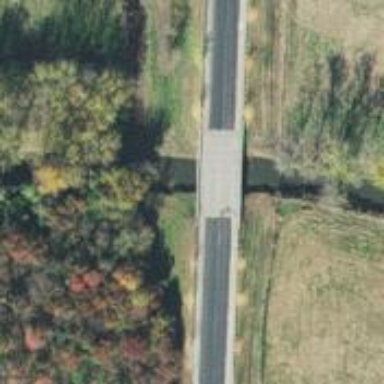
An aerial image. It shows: Tertiary road on beam bridge with asphalt surface.